Field crop: maize
Growth stage: 1
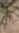
Species: salsola